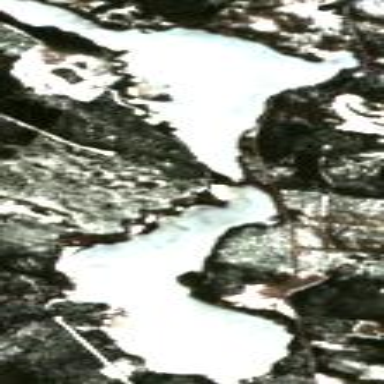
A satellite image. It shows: Serene lake.